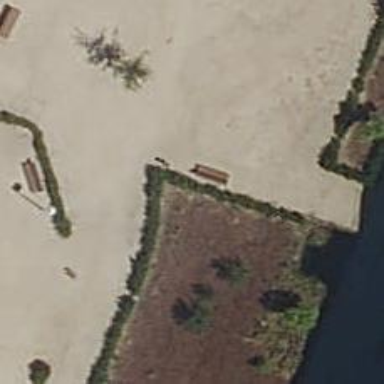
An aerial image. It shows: Bench for seating.